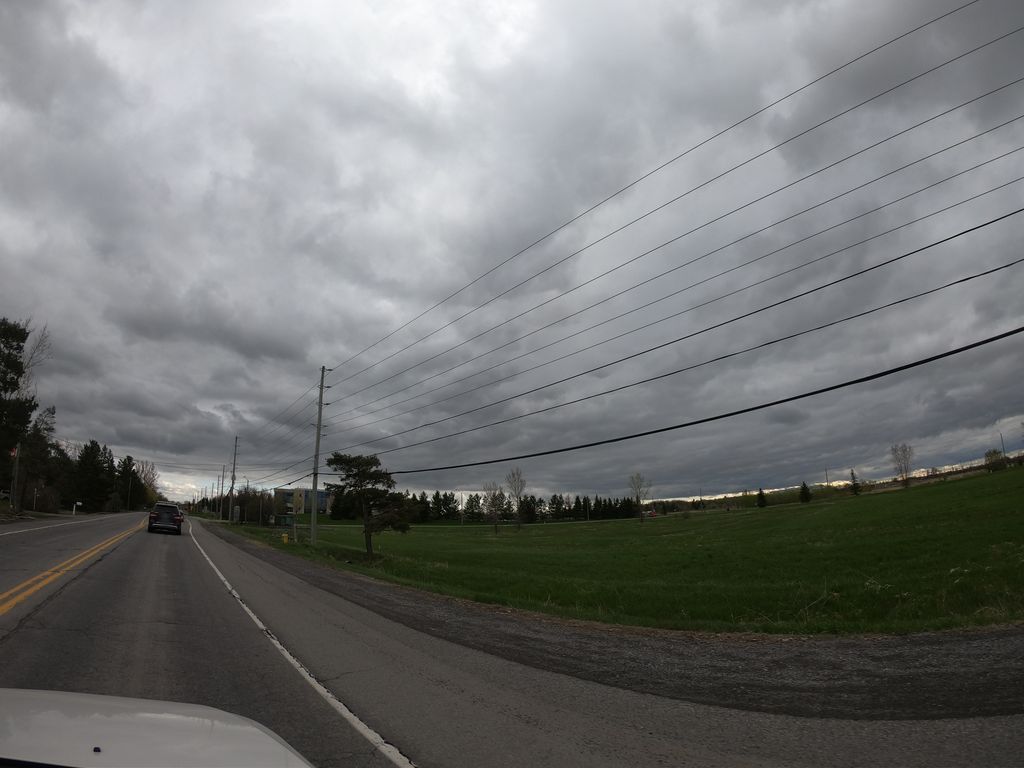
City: ottawa-gatineau